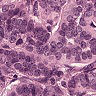
Metastatic tissue present: yes